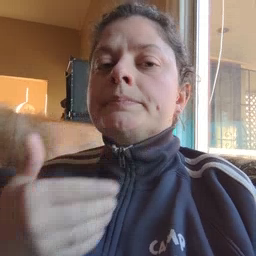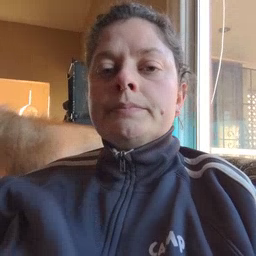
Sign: wait